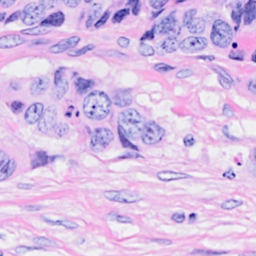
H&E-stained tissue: Breast